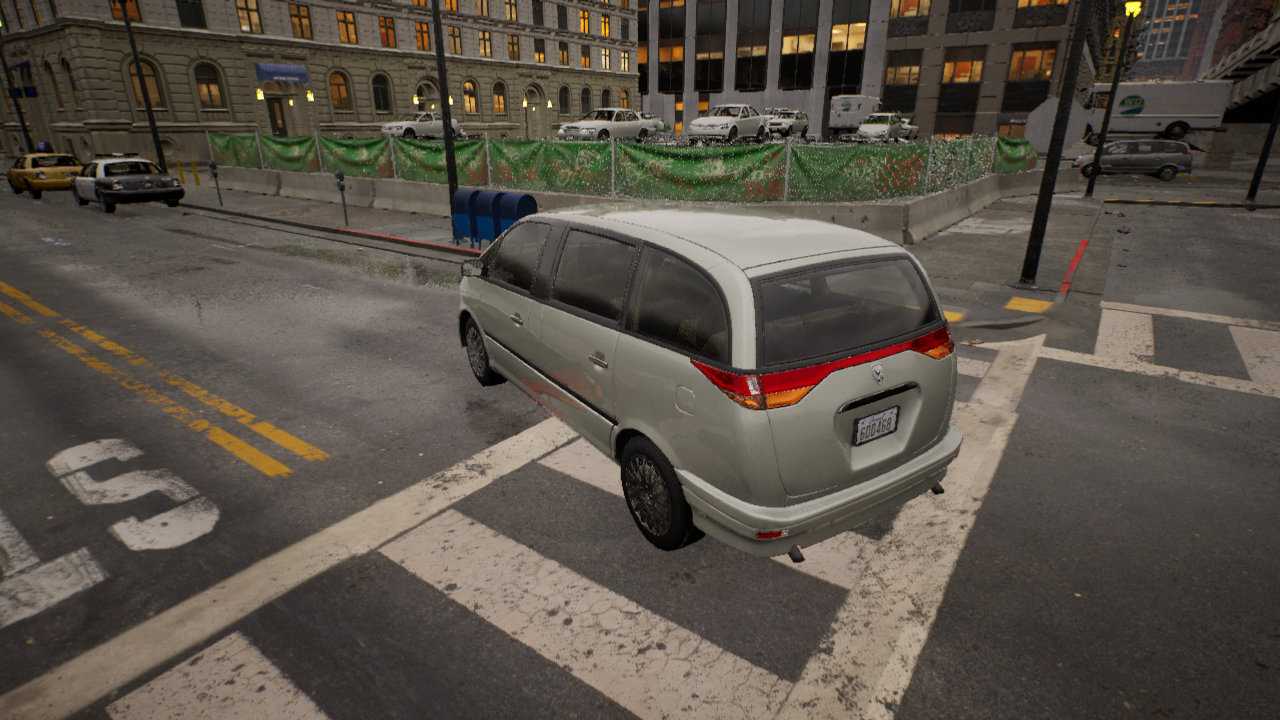
Venue: intersection
Lighting: golden hour
Vehicle rig: minivan